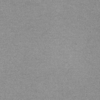
Label: dusty